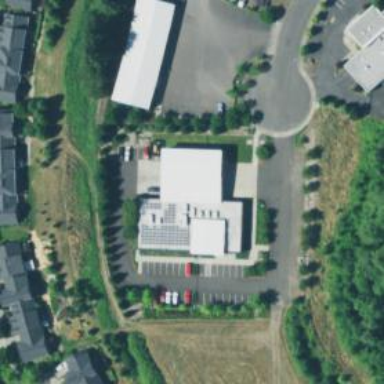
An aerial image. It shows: Fire station building.